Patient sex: M
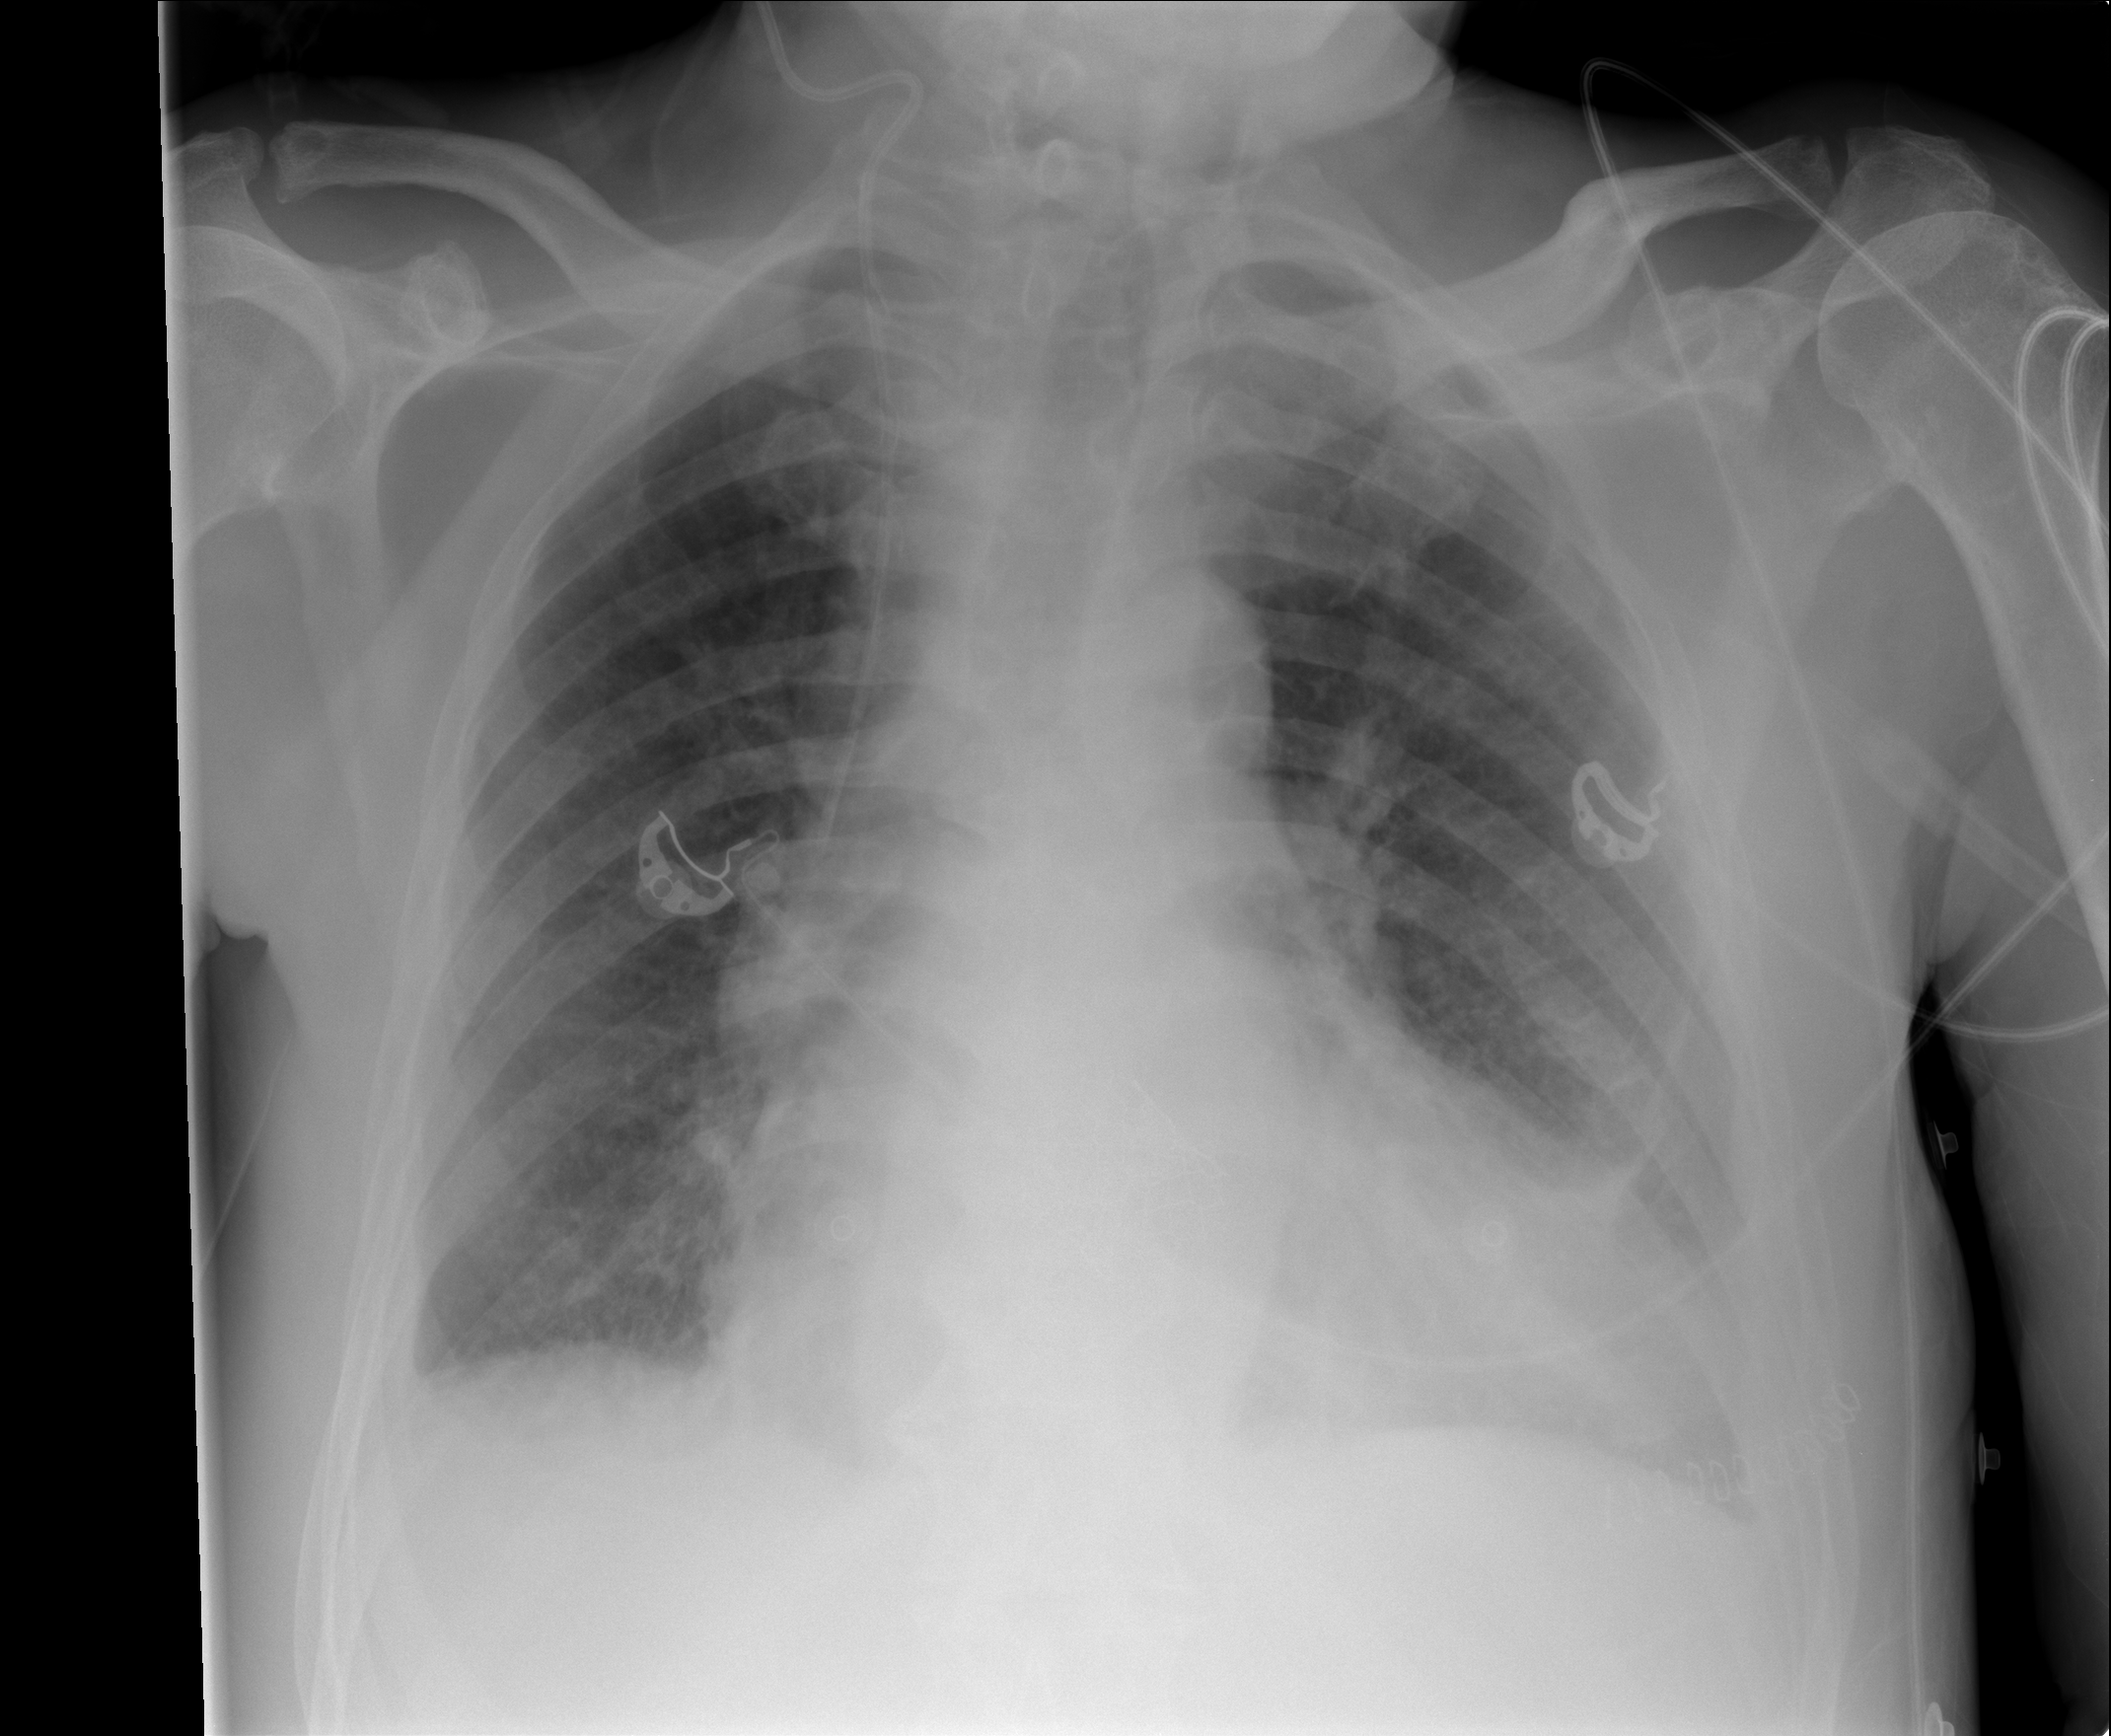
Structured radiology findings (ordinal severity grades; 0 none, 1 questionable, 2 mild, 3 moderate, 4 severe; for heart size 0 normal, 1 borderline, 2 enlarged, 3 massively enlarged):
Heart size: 2
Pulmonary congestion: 3
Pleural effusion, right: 2
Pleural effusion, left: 2
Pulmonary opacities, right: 2
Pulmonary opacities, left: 2
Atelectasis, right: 2
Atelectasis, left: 2